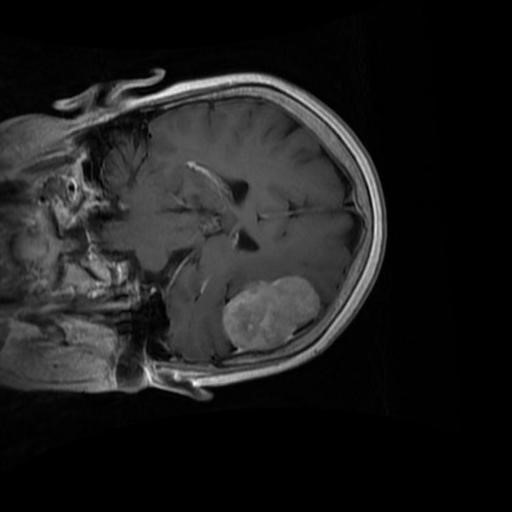
Label: brain_menin